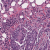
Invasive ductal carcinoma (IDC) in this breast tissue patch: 1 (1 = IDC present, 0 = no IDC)